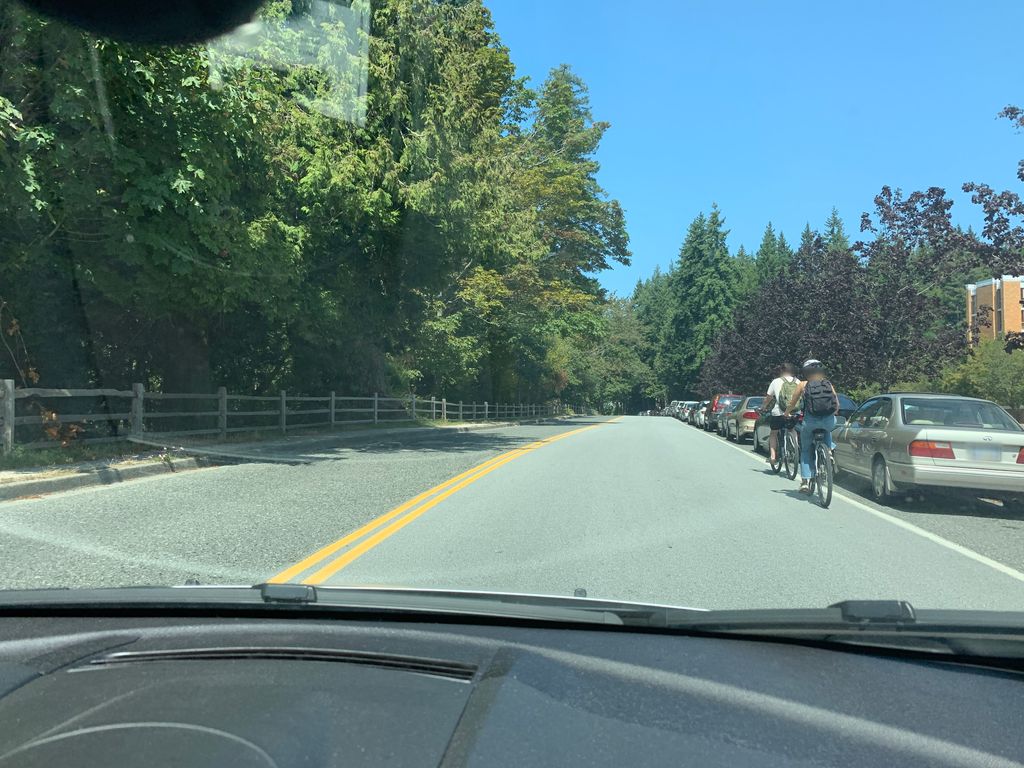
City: vancouver